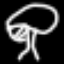
Label: mushroom